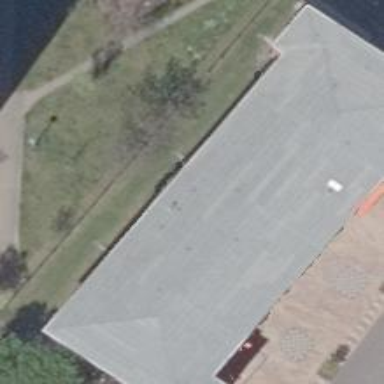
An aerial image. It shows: Flat-roofed school building.